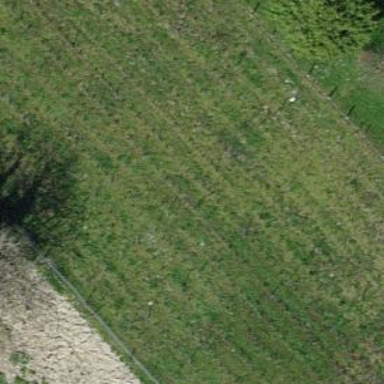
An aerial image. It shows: Vineyard.